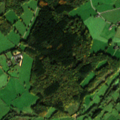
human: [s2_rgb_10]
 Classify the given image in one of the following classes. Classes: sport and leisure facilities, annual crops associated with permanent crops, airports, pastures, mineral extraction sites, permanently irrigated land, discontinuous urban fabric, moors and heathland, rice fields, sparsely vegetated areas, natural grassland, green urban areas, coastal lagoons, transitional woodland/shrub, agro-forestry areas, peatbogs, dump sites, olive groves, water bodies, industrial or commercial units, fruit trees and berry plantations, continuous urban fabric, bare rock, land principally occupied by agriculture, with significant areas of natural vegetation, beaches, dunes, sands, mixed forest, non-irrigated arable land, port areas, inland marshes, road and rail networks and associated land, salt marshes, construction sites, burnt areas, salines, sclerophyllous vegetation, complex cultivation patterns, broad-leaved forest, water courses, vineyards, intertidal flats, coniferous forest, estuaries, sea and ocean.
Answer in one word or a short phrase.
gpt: discontinuous urban fabric, pastures, mixed forest